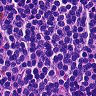
Metastatic tissue present: no